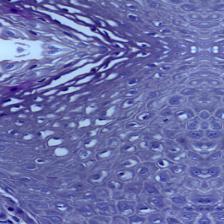
Diagnosis: Normal